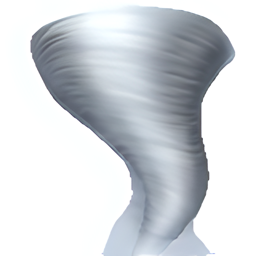
Name: cloud with tornado
Emoji: 🌪
Group: Travel & Places
Sub-group: sky & weather